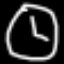
Label: clock